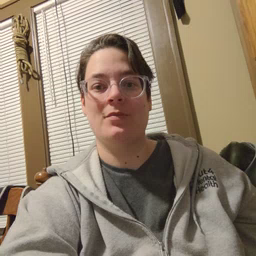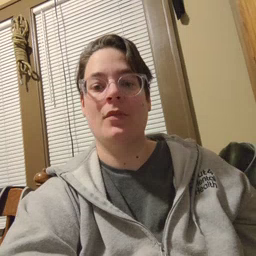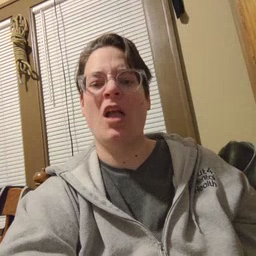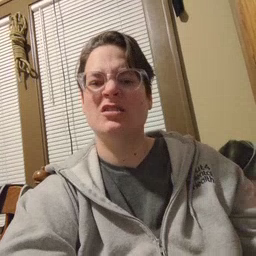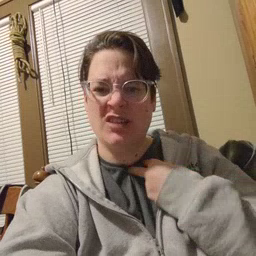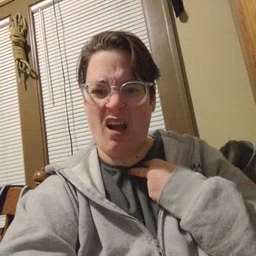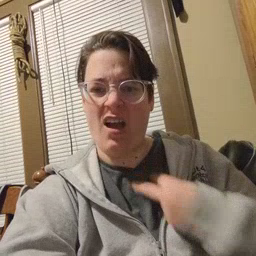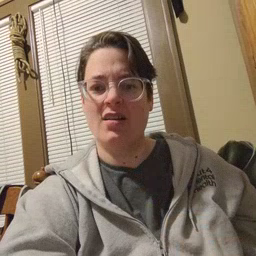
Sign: stuck